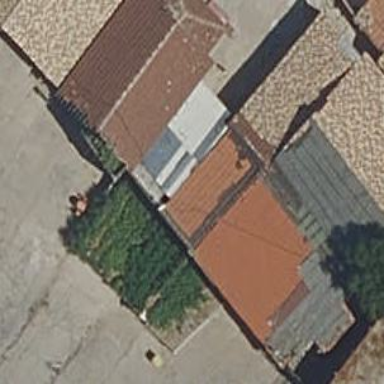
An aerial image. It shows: Residential building.